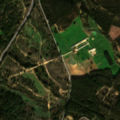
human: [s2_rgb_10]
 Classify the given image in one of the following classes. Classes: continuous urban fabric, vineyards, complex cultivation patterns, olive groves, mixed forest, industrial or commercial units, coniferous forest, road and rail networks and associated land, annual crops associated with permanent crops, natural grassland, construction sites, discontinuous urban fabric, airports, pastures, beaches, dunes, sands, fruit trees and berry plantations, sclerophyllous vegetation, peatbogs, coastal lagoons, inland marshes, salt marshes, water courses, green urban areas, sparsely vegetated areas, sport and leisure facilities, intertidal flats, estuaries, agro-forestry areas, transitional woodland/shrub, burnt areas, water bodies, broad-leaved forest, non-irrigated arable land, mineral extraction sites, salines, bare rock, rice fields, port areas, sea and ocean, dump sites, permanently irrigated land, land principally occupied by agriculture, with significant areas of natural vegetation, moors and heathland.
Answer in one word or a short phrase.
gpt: complex cultivation patterns, broad-leaved forest, coniferous forest, mixed forest, transitional woodland/shrub